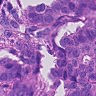
Metastatic tissue present: yes